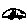
Label: car